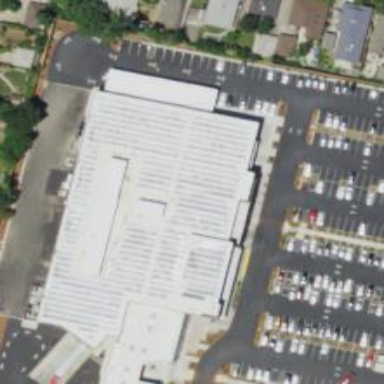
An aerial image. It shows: Supermarket.